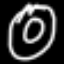
Label: donut